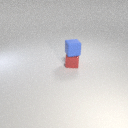
small blue rubber cube above small red metal cube